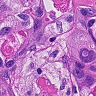
Metastatic tissue present: yes